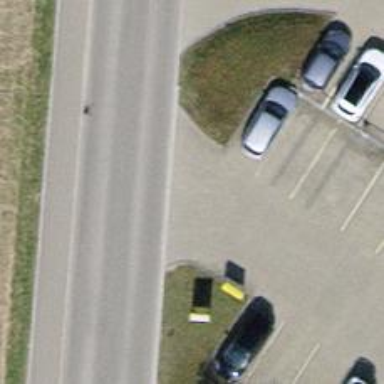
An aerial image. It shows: Driveway made of paving stones.